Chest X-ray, PA view. Patient: 41 years old, sex M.
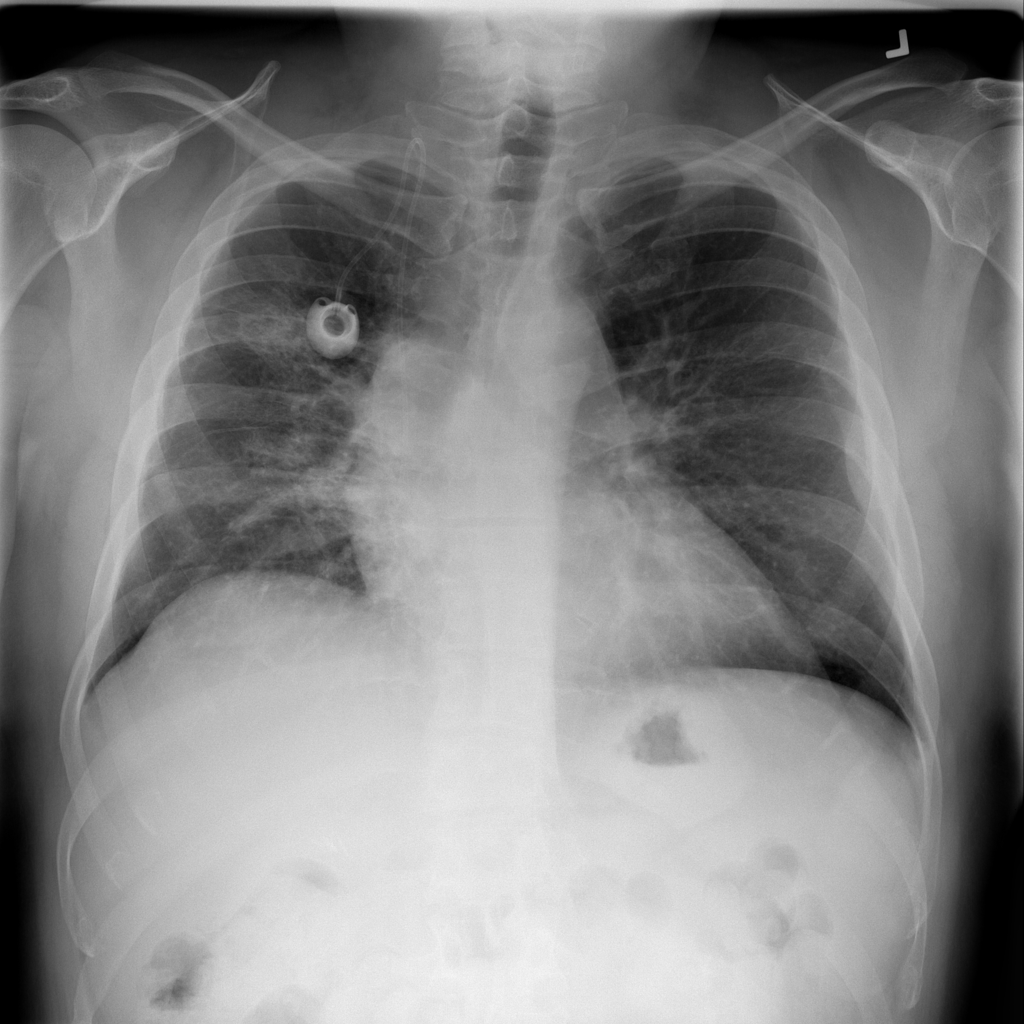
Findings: No Finding